Interaction volume radius: 5 \u00c5
Interaction volume height: 20 \u00c5
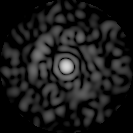
Disorder parameter: 0.8501